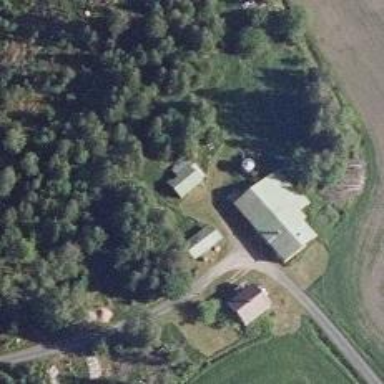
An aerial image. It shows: Farm.